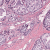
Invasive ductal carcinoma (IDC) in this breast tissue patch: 0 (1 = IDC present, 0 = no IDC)